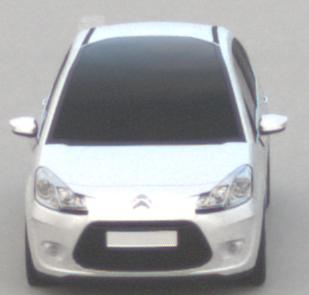
Make: Citroen
Model: C3 1.1
Detailed model: C3 (II)
Model produced from: 2010/01
Model produced until: 2012/03
Doors: 5
Color: white
Road condition: dry road
Daytime: morning or afternoon
Contrast: low contrast